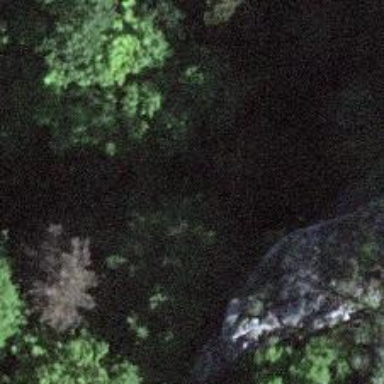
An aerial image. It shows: Cliff in nature.